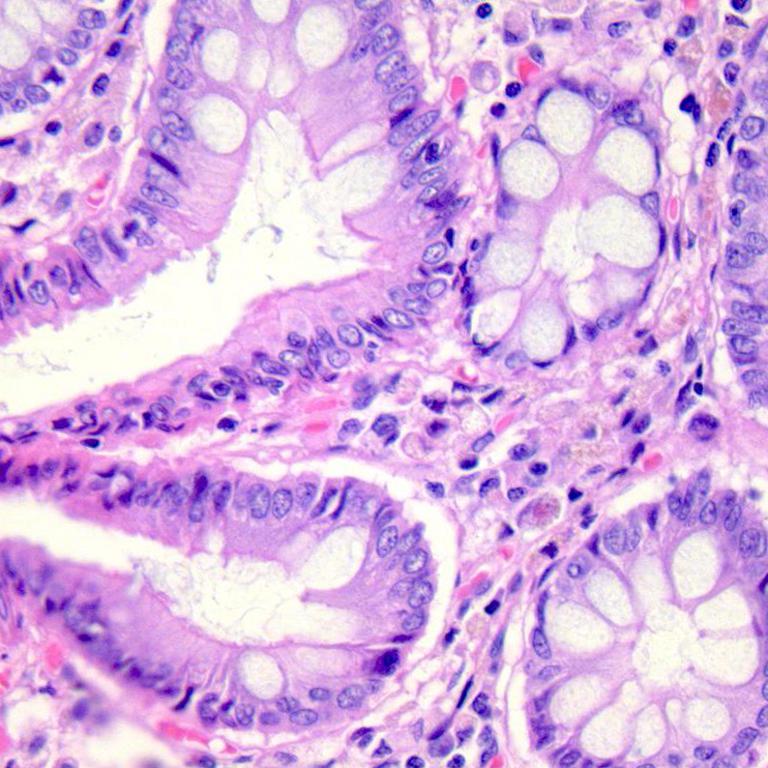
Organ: colon
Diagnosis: benign